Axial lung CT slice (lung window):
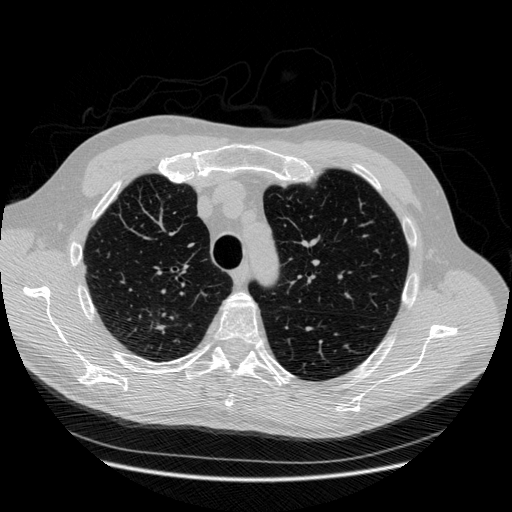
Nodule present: yes
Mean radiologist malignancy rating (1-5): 3.333